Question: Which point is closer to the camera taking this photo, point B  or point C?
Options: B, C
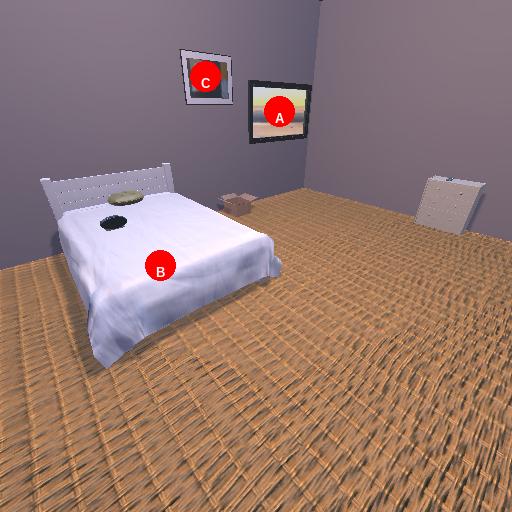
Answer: B